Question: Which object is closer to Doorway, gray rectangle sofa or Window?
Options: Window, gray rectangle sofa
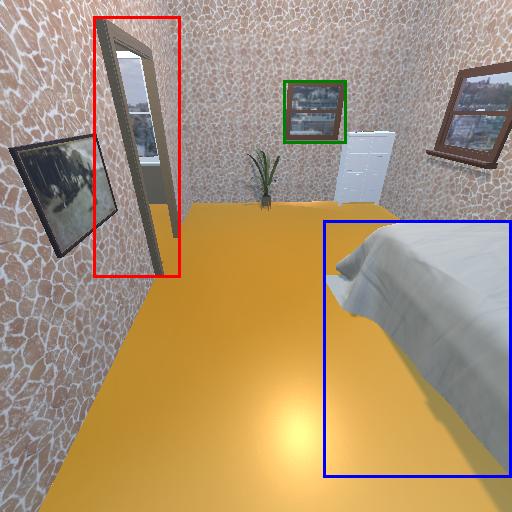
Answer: Window